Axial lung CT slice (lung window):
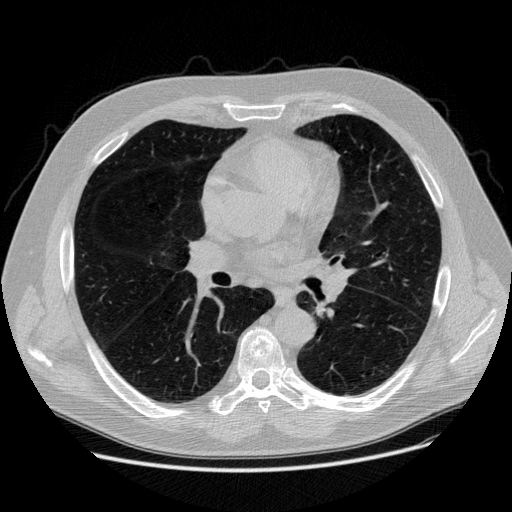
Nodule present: no